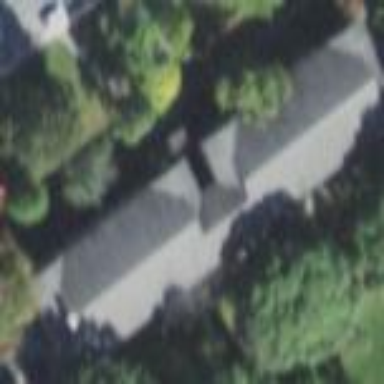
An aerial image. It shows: Dormitory building.